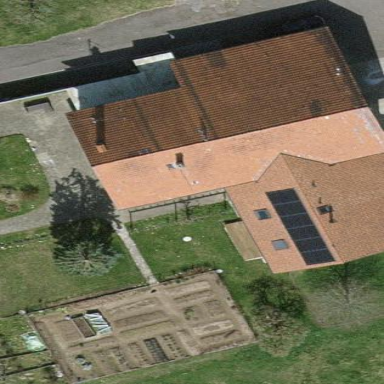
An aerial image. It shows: Simple house.